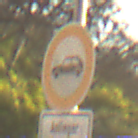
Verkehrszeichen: VerbotPersonenkraftwagen
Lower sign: PersonengruppenFrei2
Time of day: SunriseSunset
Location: Outdoor (Nature)
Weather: PartlyCloudy
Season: NotSpecified
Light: Natural